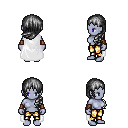
a pixel art fantasy rpg character, female body template, dark elf, purple skin, white cape, gold greaves, gray left-swept hairstyle, leather bracers, four views (front, back, left, right), 2x2 character sprite sheet, small pixel art, hard edges, no anti-aliasing